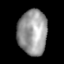
Tissue: lung
Cell type: Myeloid cells
Senescence score: 0.2304
Nuclear area (px): 1287
Mean DAPI intensity: 154.235